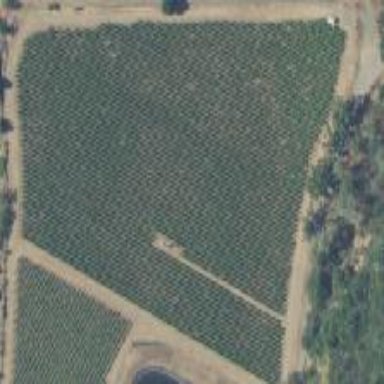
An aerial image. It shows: Vineyard with grape crops.